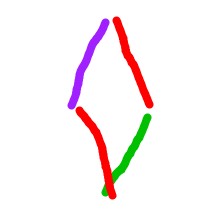
Shape: rhombus